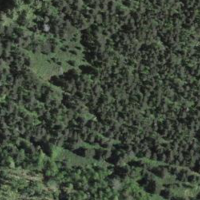
EUNIS habitat code: 44
Species observed at this site:
Vaccinium vitis-idaea
Colchicum autumnale